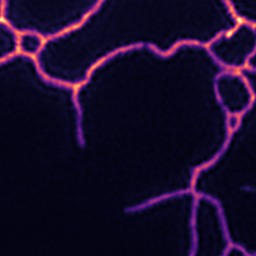
Label: Super-resolution ER image